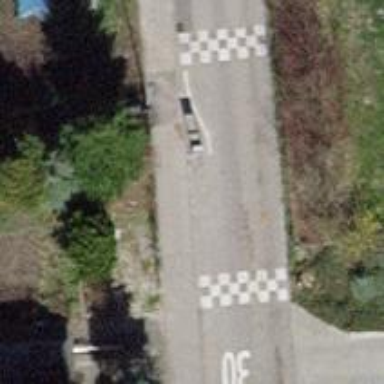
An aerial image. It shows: Table-style traffic calming feature.